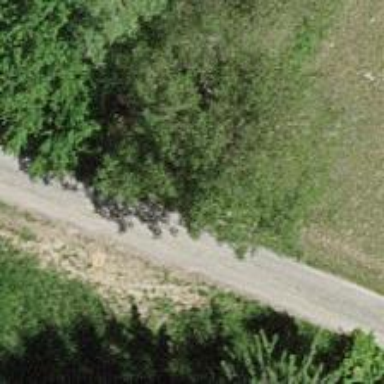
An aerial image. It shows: Gravel track with grade2 tracktype.